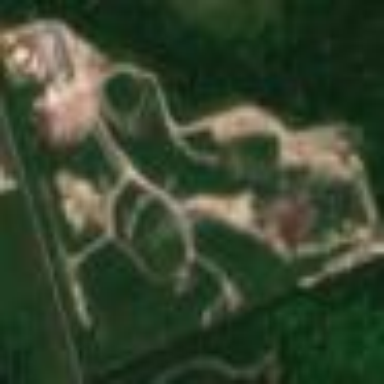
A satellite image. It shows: Quarry used for extracting aggregates.